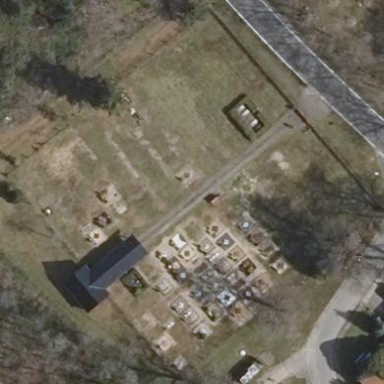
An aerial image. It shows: Cemetery.